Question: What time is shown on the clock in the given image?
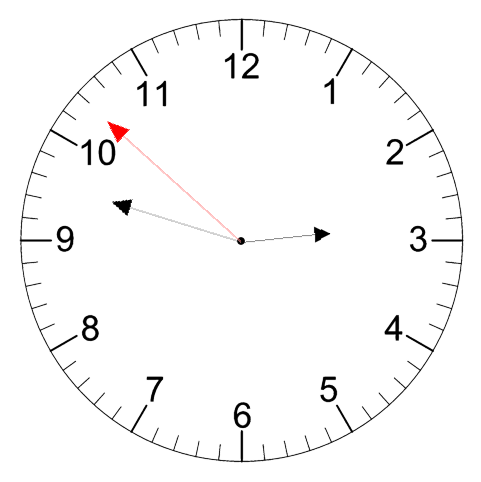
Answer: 02:47:52